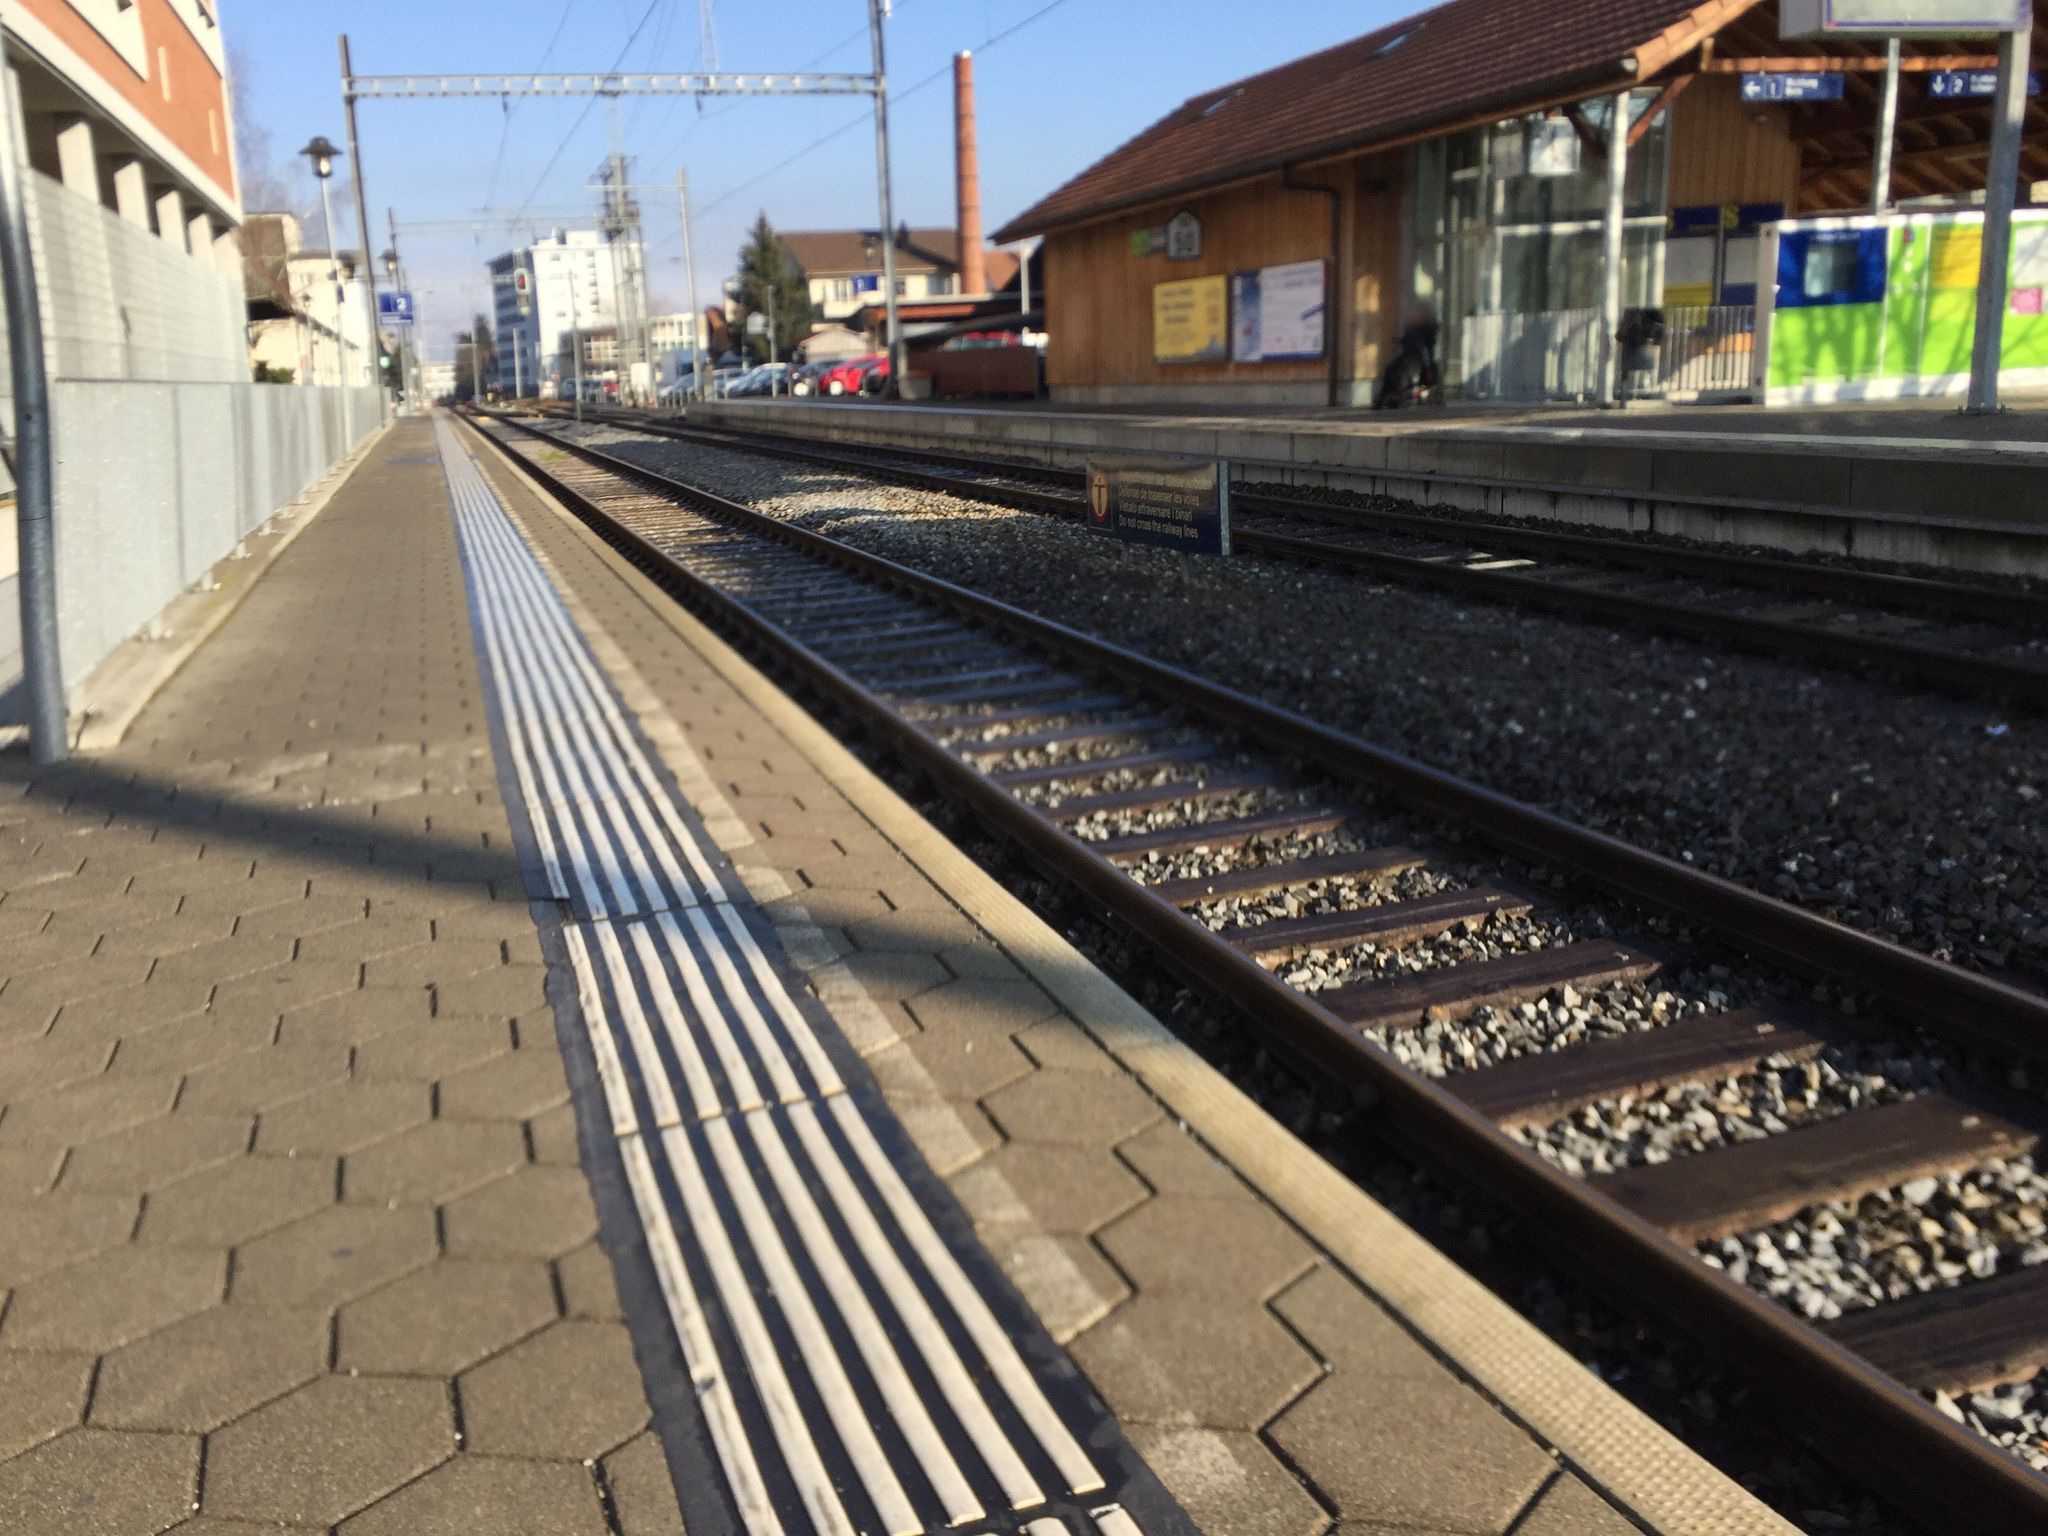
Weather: snowy
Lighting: day
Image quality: good
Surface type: railway
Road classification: steps, service, footway
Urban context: urban centre
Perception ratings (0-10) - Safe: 1.83, Lively: 7.22, Beautiful: 3.01, Boring: 4.99, Depressing: 2.92, Wealthy: 5.11